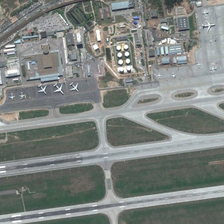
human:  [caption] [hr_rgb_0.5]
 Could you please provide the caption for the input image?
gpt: some planes are in an airport .

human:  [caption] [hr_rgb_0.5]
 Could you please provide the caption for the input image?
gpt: some planes are in an airport .

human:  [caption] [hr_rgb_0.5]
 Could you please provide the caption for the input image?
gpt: some planes are in an airport .

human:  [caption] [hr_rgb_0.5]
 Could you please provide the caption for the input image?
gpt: some planes are in an airport .

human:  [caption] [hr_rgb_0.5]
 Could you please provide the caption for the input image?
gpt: some planes are in an airport .